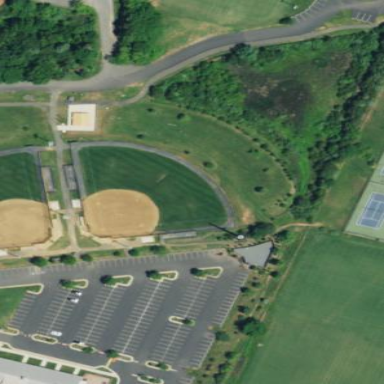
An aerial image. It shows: Baseball pitch for leisure and sports activities.